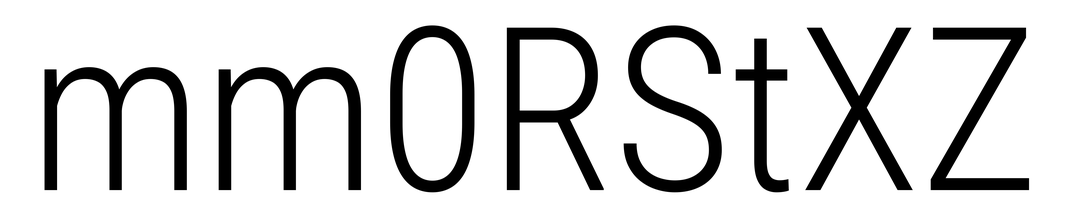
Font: Roboto_Condensed_Light